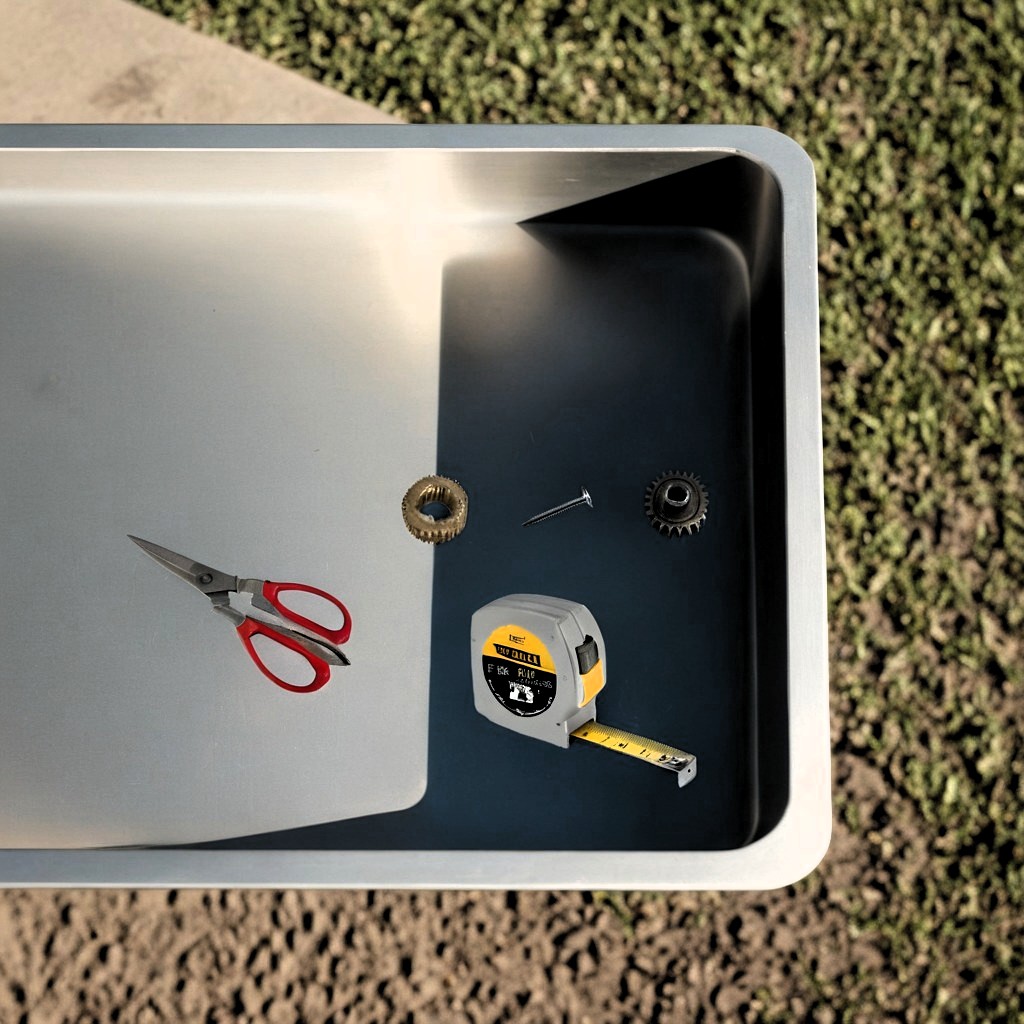
A steel gear with teeth, a measuring tape, a metal machine screw, an iron nail, and a pair of scissors are lying on a clean utility table in a temporary outdoor tool station.